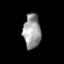
Tissue: prostate
Cell type: T cells
Senescence score: 0.3514
Nuclear area (px): 584
Mean DAPI intensity: 153.926